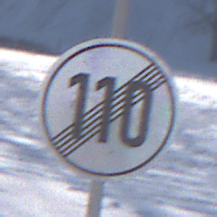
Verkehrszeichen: EndeGeschwindigkeit110
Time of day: MorningAfternoon
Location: Outdoor (Nature)
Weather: PartlyCloudy
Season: Winter
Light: Natural